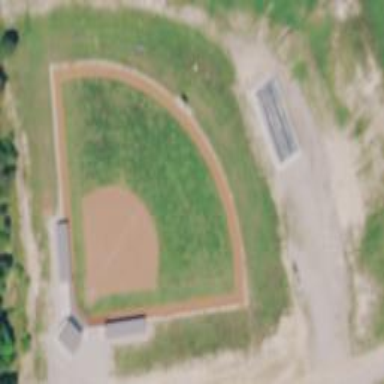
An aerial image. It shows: Softball pitch for leisure land activities.